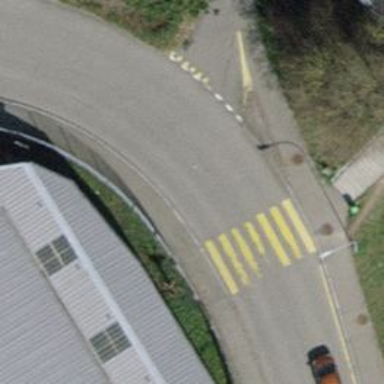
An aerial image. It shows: Uncontrolled zebra crossing with notable zebra markings.